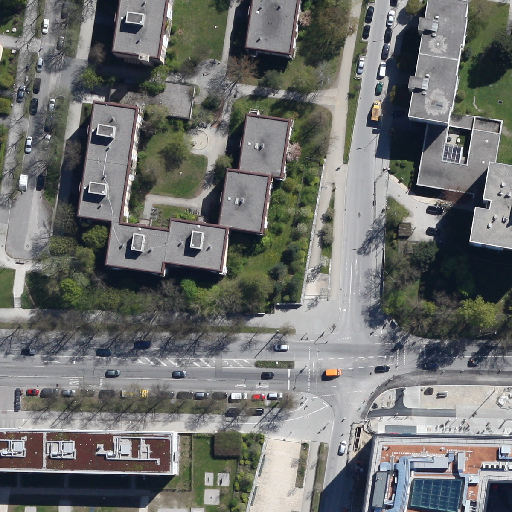
Referring expression: vehicle